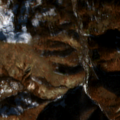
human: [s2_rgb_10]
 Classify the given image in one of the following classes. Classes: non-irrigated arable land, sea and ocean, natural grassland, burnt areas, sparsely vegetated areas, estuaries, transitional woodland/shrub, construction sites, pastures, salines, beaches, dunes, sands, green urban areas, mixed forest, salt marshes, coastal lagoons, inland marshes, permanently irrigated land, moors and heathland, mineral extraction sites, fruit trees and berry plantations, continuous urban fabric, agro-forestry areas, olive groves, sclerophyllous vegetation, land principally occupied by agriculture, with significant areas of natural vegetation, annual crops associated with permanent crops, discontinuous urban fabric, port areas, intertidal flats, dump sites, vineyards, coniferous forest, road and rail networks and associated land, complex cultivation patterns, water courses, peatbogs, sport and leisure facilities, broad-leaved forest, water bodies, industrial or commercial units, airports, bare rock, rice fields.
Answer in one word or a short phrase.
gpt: broad-leaved forest, natural grassland, transitional woodland/shrub